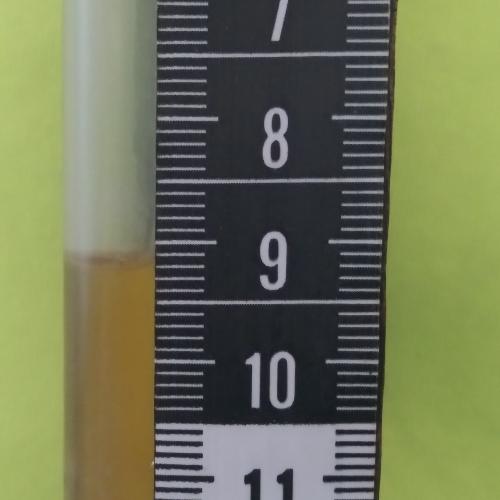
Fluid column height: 9.1 cm